Interaction volume radius: 5 \u00c5
Interaction volume height: 20 \u00c5
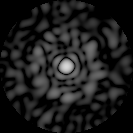
Disorder parameter: 0.8173